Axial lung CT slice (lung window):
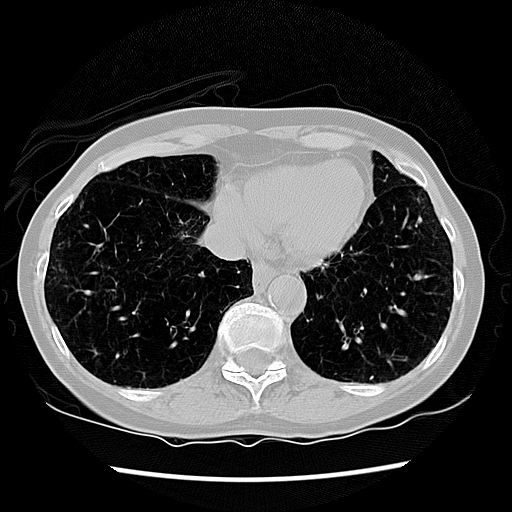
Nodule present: no